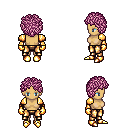
a pixel art fantasy rpg character, female body template, human, tanned skin, gold arm armor, gold greaves, pink curly afro hairstyle, gold gloves, gold boots, four views (front, back, left, right), 2x2 character sprite sheet, small pixel art, hard edges, no anti-aliasing